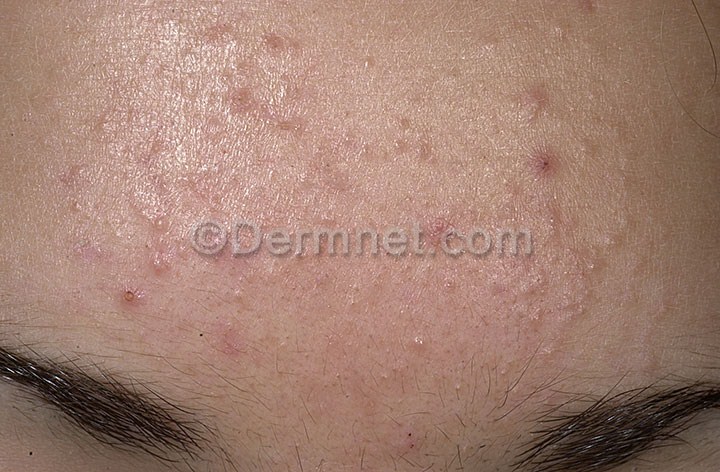
Disease: Acne and Rosacea Photos